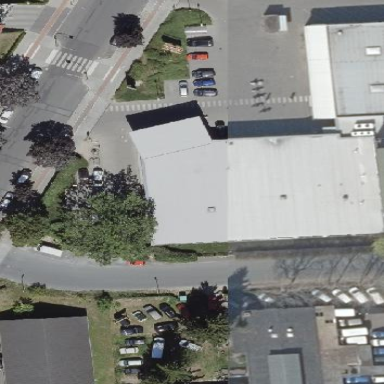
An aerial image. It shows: Building with flat roof oriented along its shape.